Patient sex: F
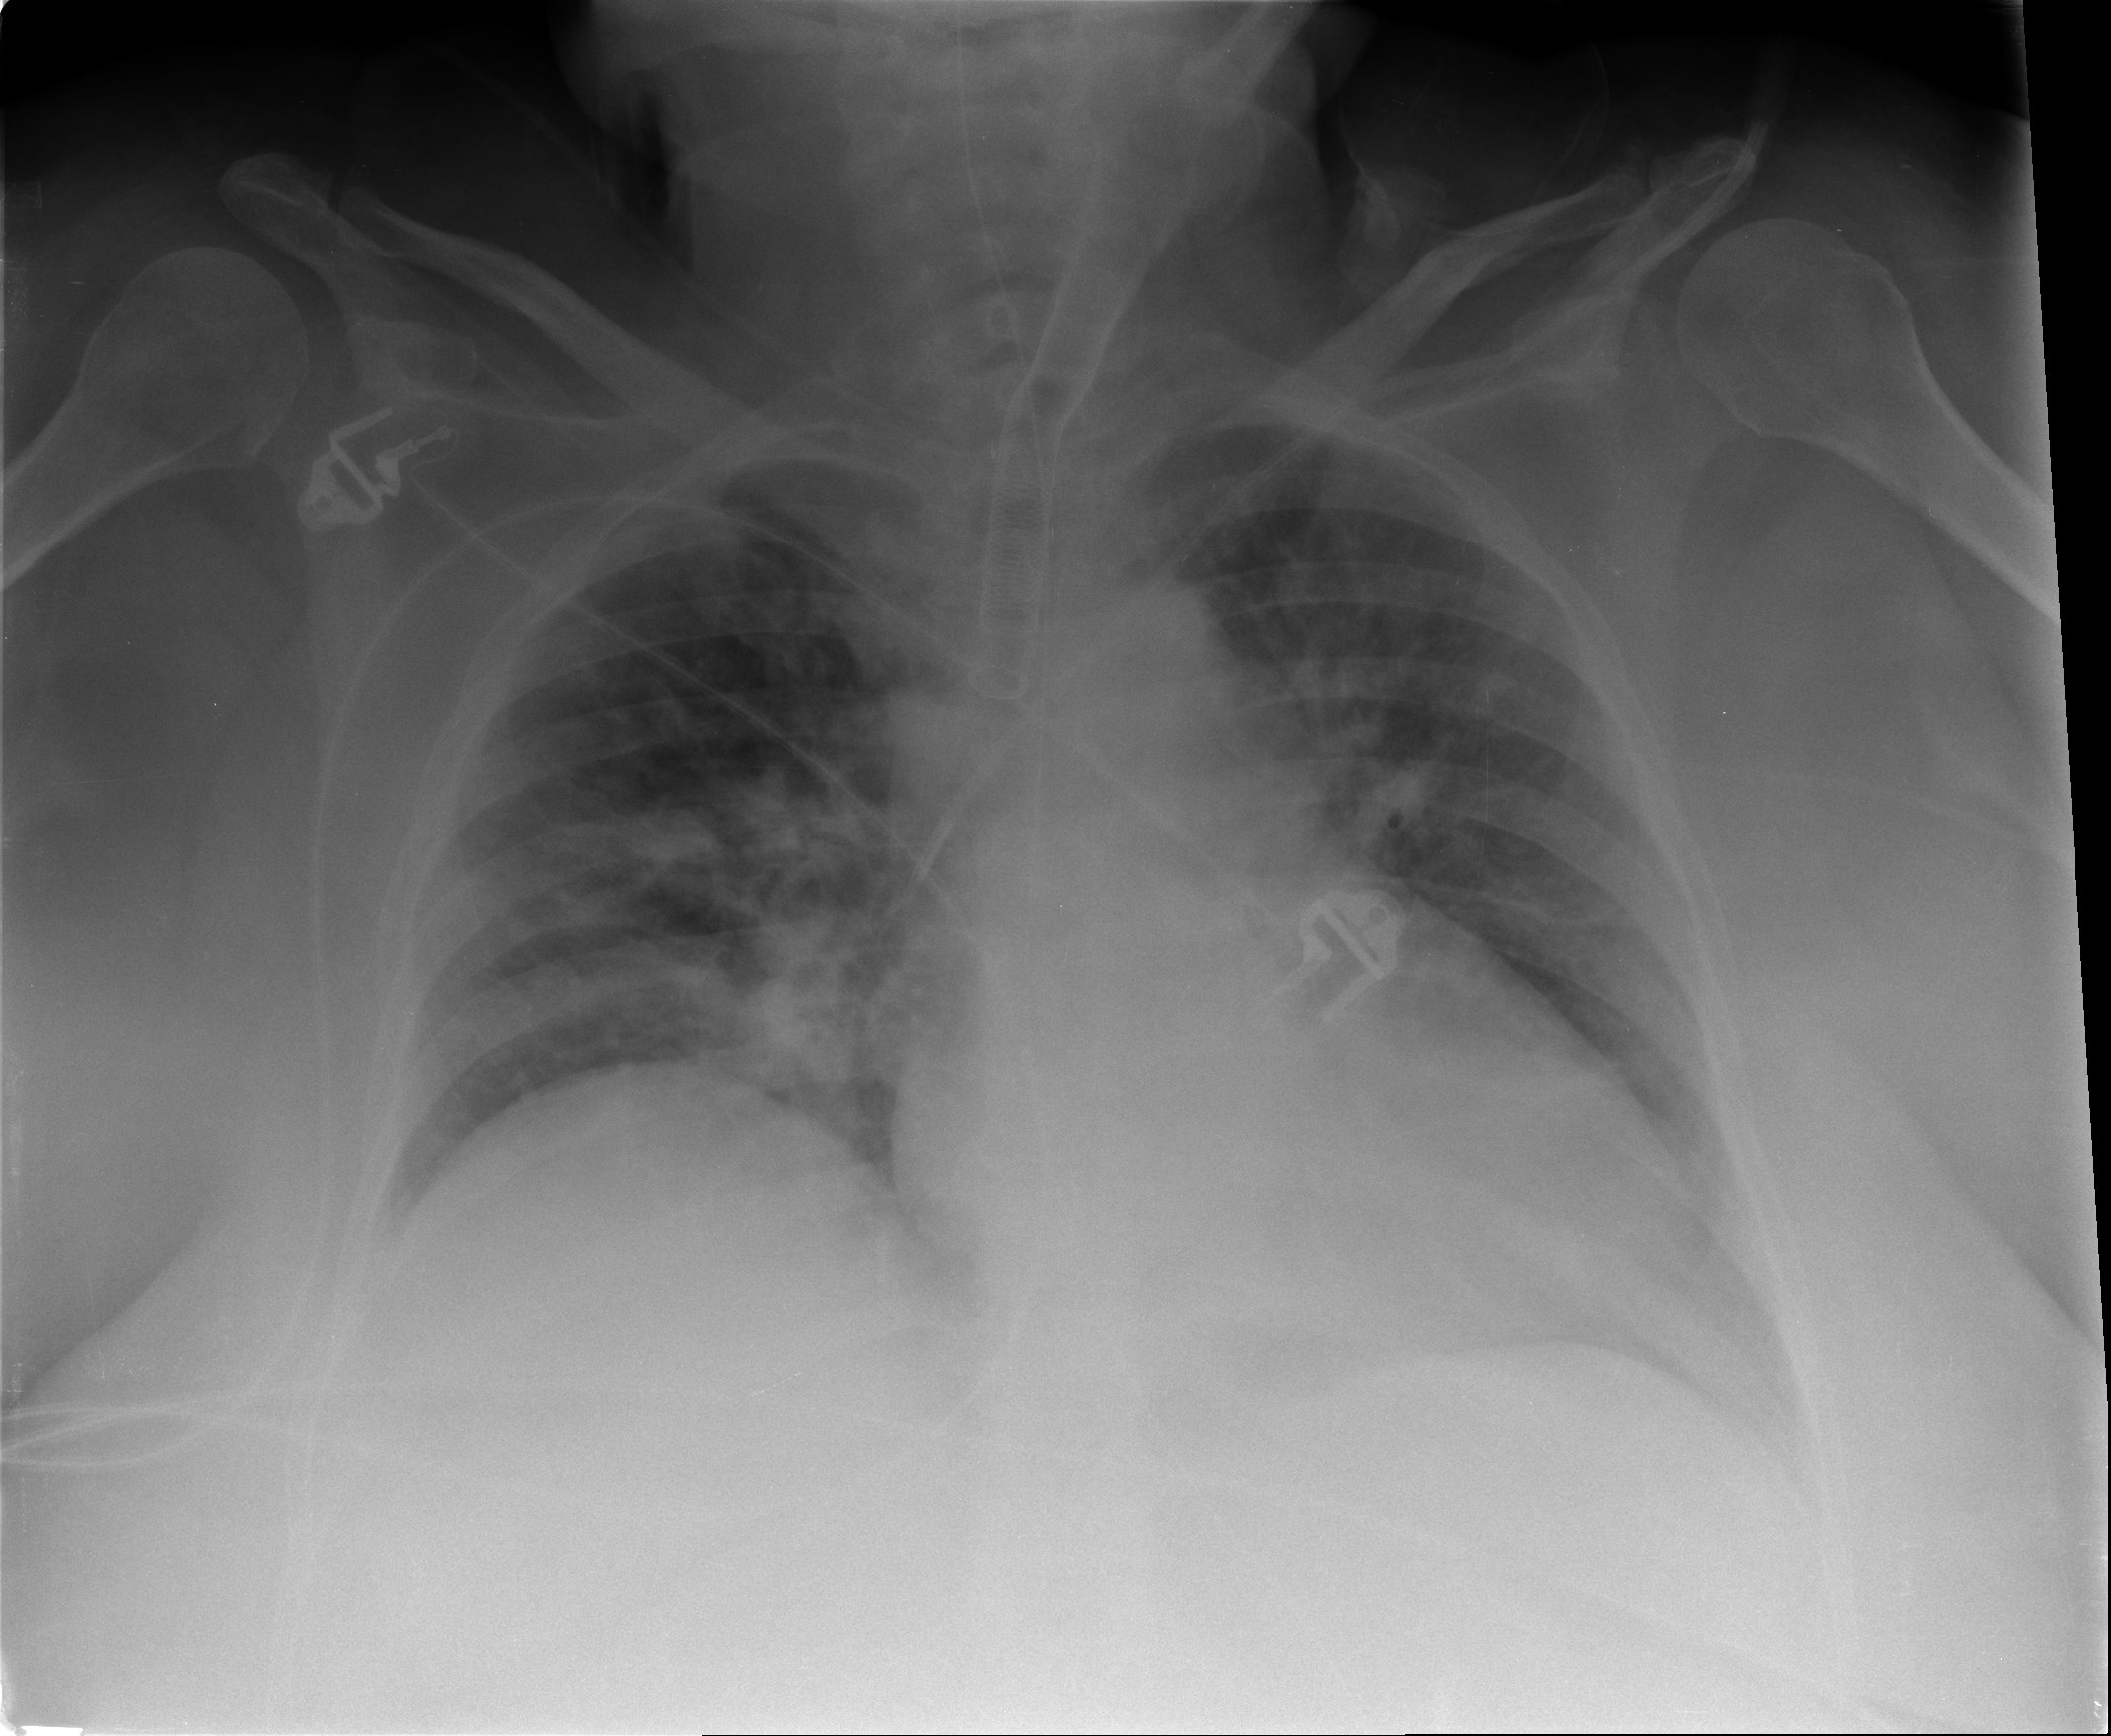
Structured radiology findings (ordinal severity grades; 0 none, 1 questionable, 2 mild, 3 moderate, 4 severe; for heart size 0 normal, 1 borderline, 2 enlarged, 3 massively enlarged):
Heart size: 2
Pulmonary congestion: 2
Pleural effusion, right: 0
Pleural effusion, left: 1
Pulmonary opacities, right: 2
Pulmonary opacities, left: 2
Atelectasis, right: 2
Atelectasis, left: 2